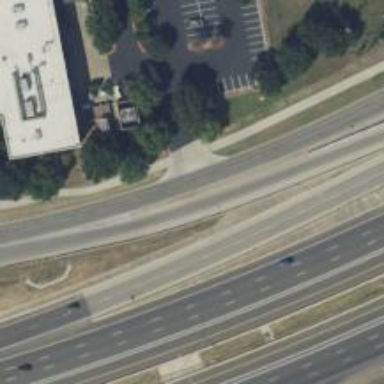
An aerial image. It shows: Secondary road with asphalt surface and frontage road.